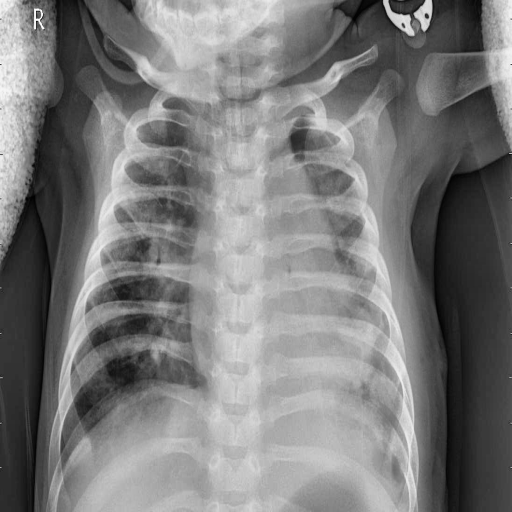
Finding: PNEUMONIA